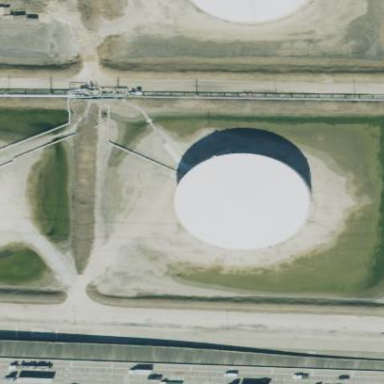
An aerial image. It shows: Storage tank building.